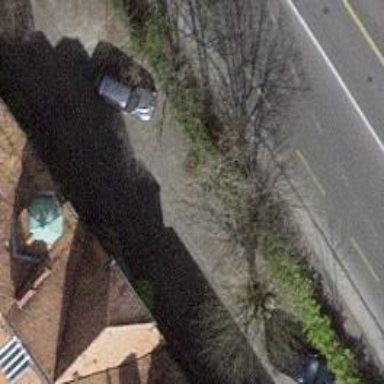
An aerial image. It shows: Driveway leading to service road.